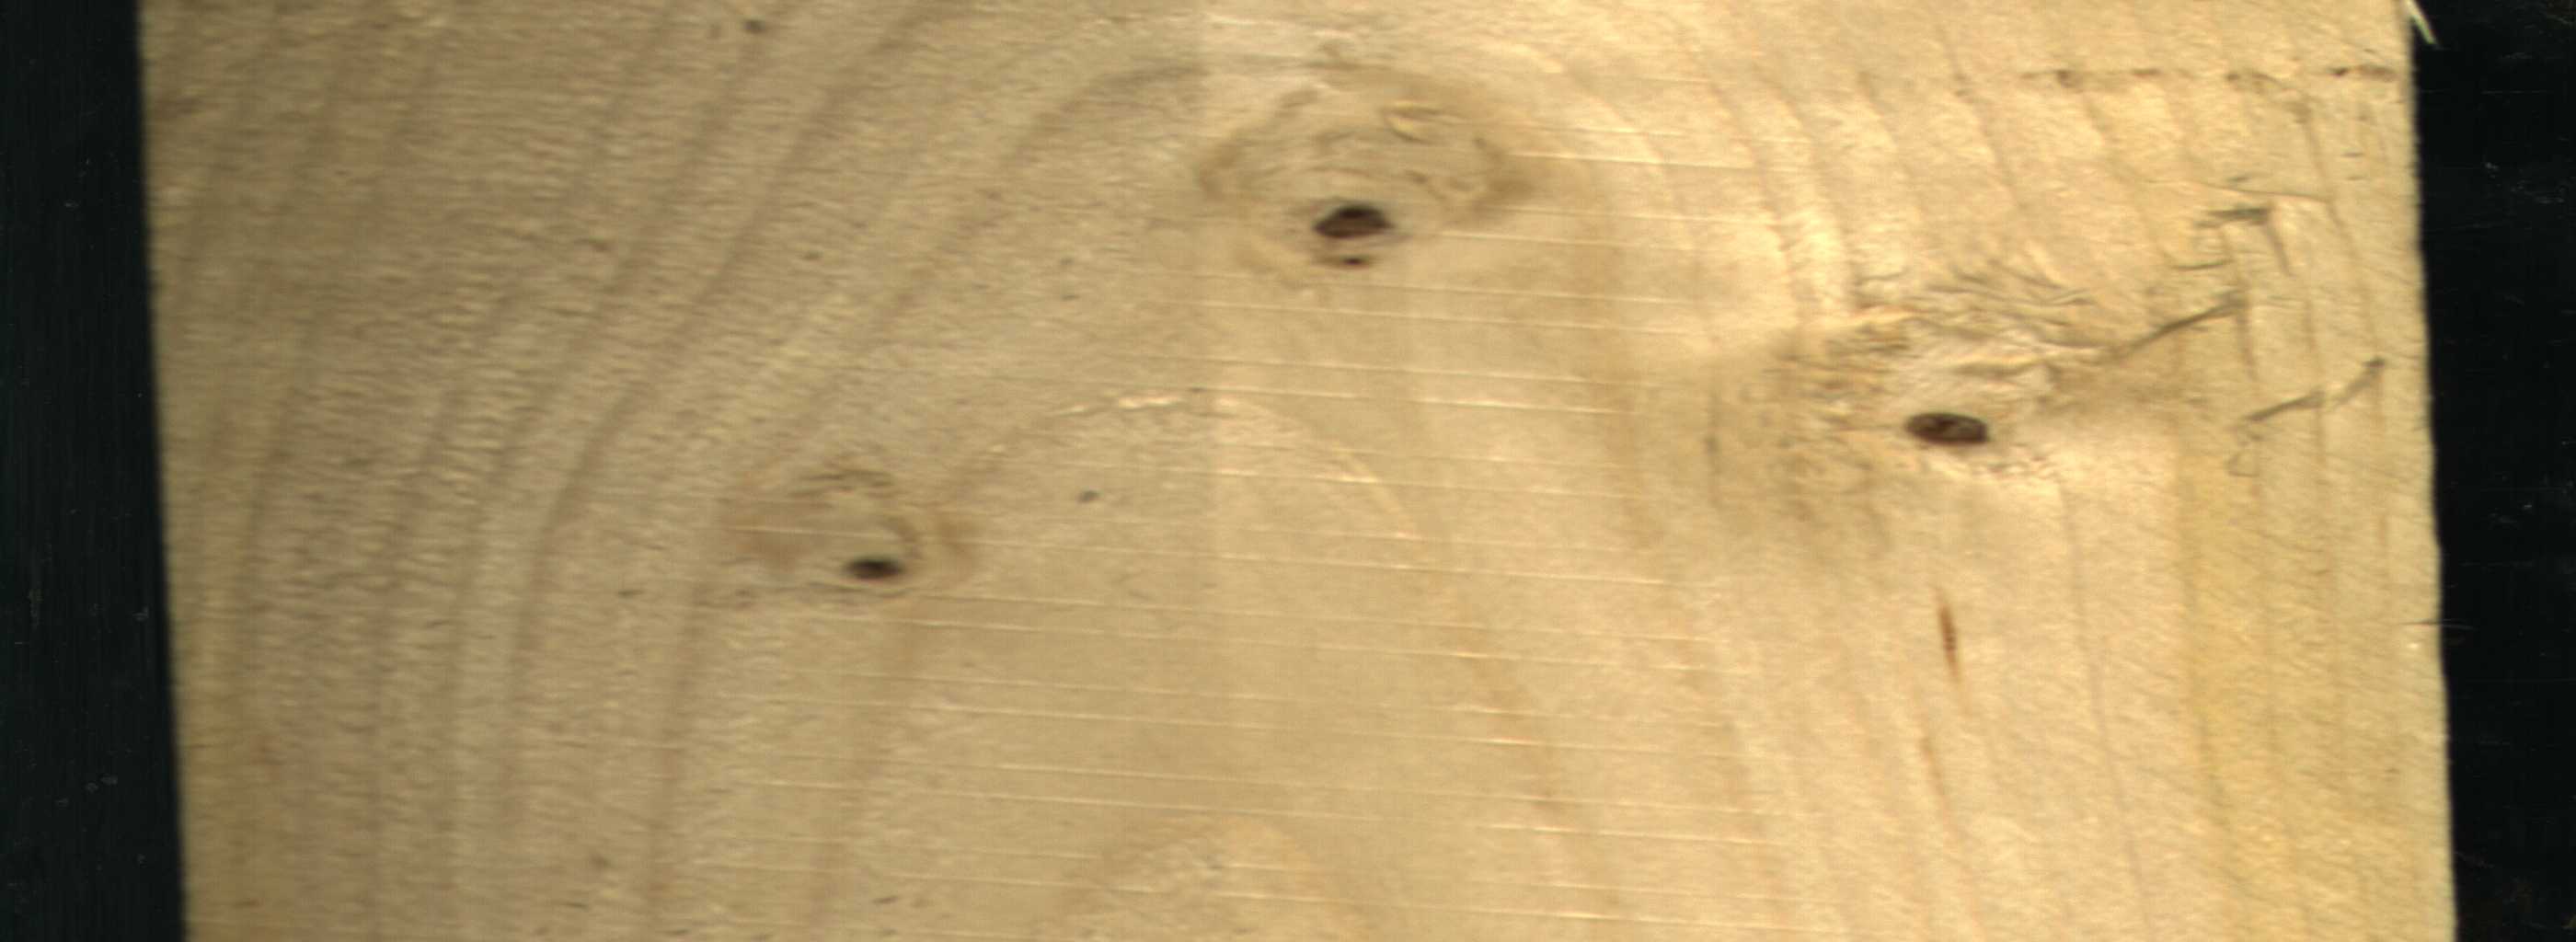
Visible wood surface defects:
Live_Knot
Live_Knot
Live_Knot